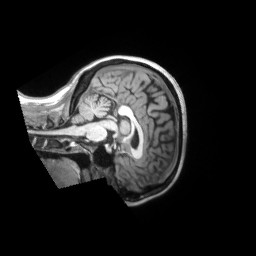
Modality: T1w
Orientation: sagittal
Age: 27
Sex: female
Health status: ill
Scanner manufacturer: siemens
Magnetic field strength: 3 T
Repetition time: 2.2 s
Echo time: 0.00157 s